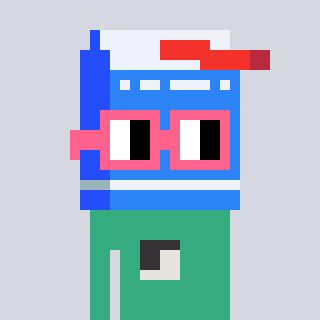
a pixel art character with square pink glasses, a milk-shaped head and a teal-colored body on a cool background